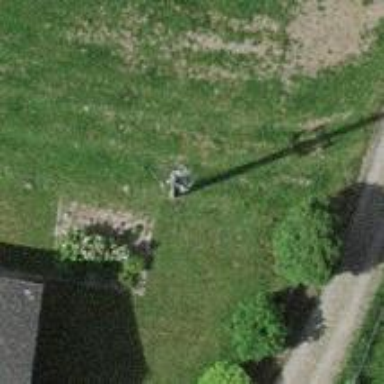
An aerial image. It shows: Power pole.